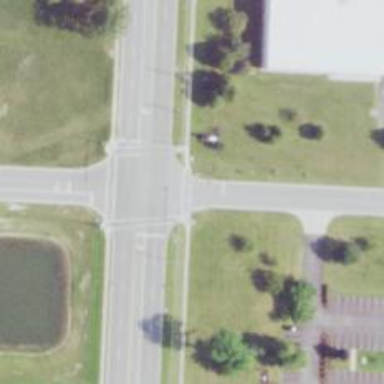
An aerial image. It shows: Asphalt footway crossing.